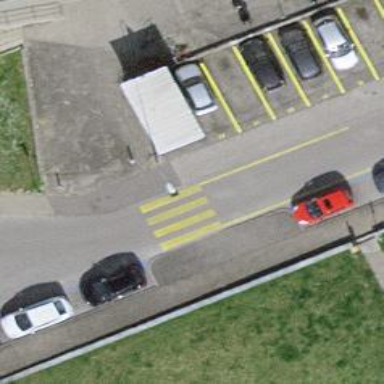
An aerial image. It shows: Uncontrolled zebra crossing with notable zebra markings.